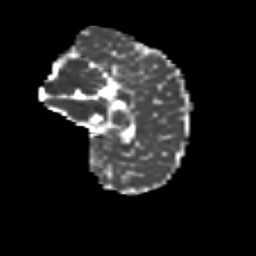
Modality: MD
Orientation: sagittal
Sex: male
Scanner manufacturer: siemens
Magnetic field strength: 3 T
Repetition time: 5 s
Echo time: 0.071 s